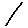
Label: line